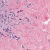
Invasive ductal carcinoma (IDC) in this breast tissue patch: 0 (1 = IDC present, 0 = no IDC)